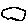
Label: cloud